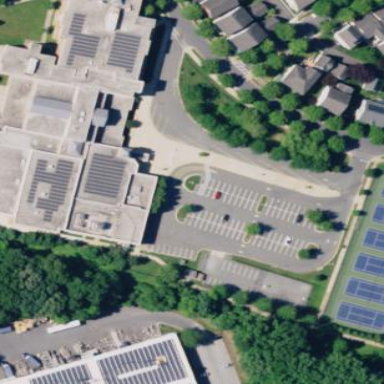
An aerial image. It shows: School.